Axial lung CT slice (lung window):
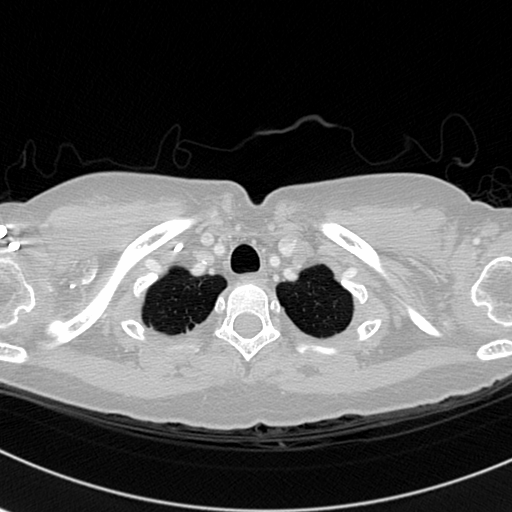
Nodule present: no